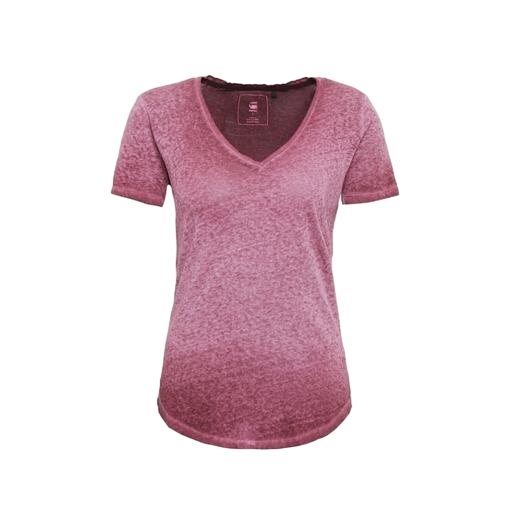
red burnout tee, v-neck burnout tee, red kate v-neck burnout tee, white background